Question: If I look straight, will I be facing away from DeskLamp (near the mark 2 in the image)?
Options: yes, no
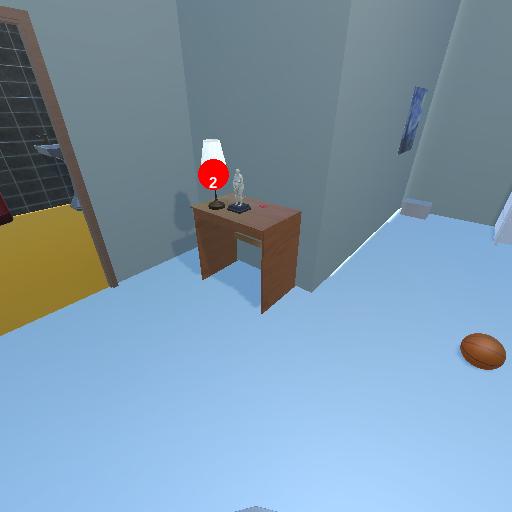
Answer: yes